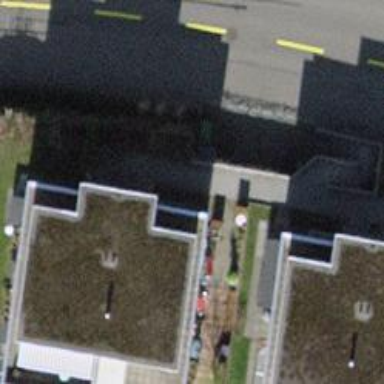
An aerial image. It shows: Parking area.